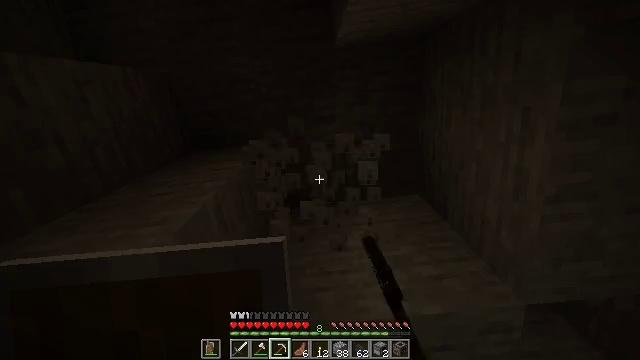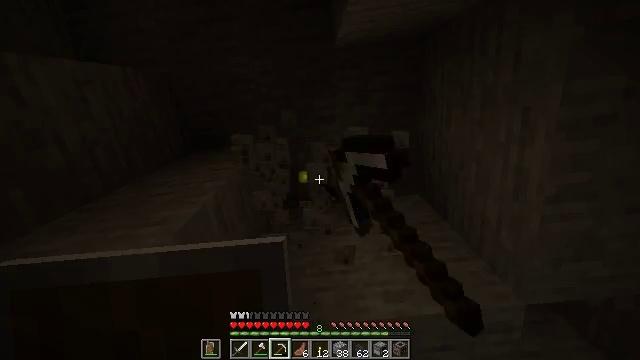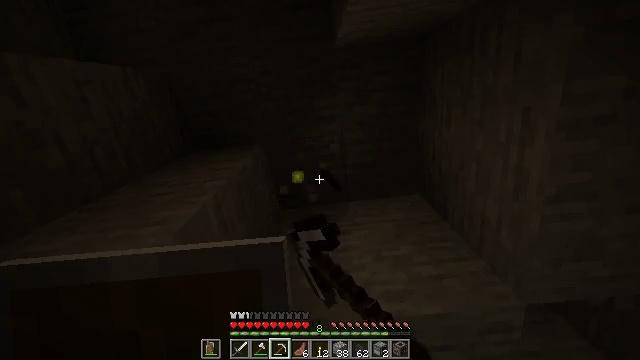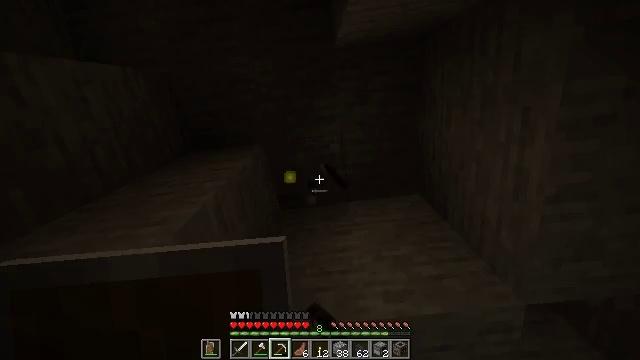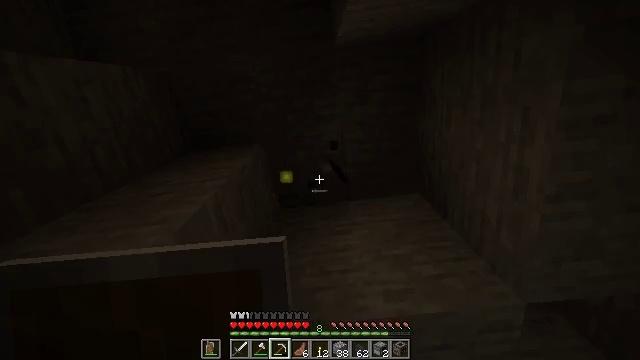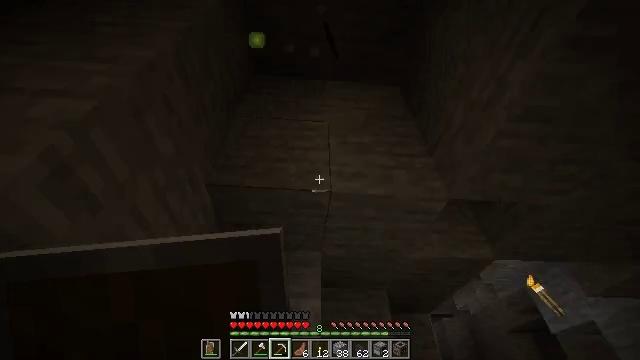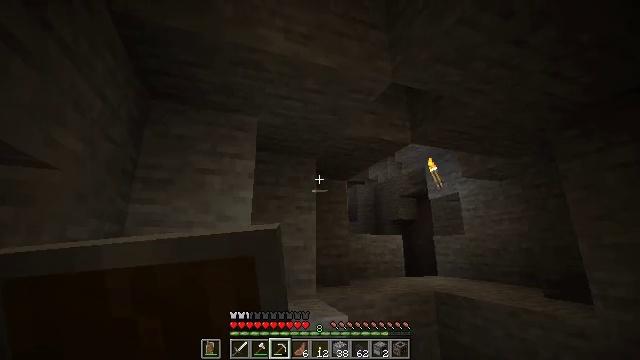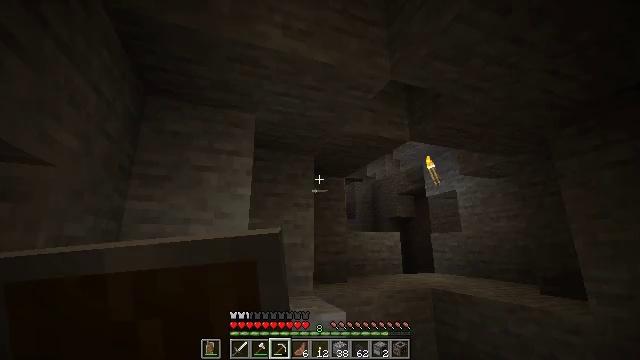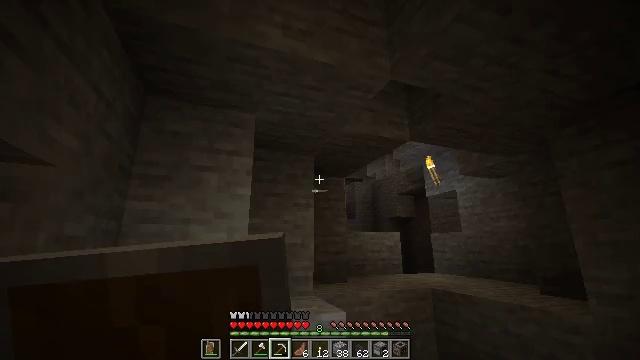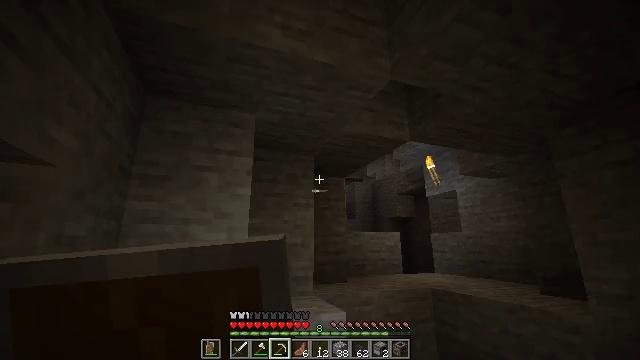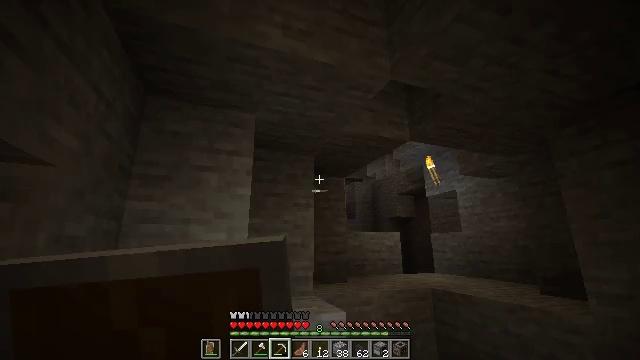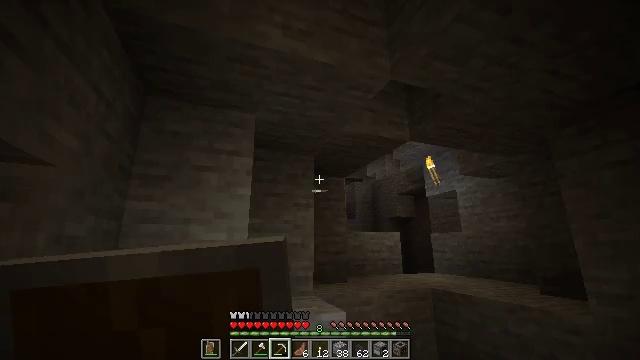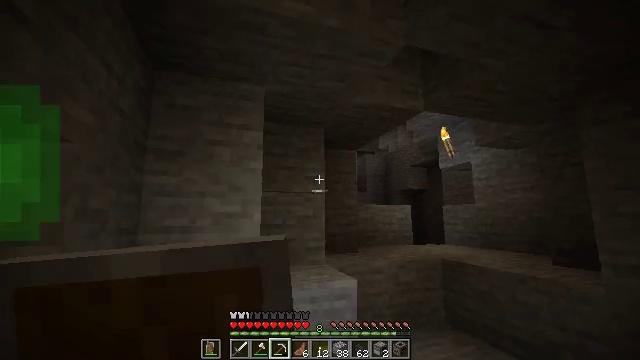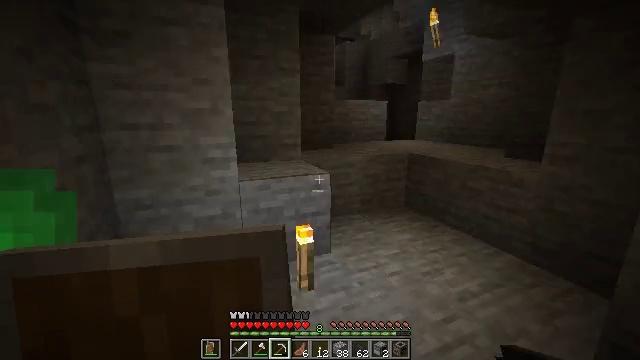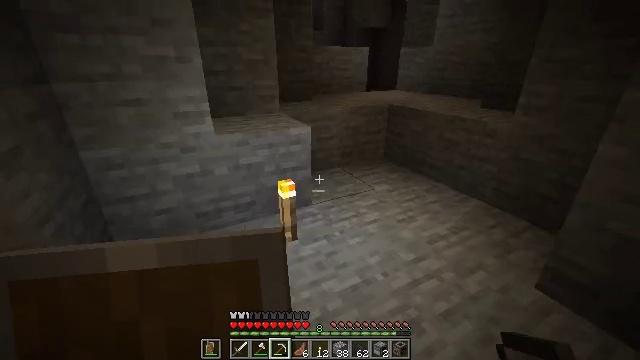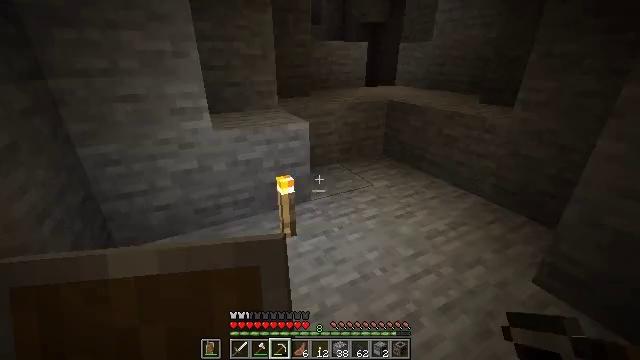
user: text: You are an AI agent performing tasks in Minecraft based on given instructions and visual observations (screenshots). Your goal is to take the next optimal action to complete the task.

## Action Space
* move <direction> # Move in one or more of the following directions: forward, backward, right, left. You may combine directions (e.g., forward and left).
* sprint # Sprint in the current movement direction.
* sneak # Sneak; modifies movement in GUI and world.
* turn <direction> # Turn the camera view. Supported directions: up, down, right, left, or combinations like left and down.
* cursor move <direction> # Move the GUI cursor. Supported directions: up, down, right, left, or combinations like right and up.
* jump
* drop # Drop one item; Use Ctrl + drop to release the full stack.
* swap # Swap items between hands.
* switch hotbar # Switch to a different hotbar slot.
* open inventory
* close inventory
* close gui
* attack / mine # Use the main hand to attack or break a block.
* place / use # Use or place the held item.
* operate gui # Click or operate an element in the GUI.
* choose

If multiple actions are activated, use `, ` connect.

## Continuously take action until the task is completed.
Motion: motion action
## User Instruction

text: Gather the yellow bed by attacking it.
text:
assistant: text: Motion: attack / mine
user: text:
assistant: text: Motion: attack / mine
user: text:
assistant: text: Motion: no_op
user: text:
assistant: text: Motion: no_op
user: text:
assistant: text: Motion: turn right and down
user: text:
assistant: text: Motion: turn right and down
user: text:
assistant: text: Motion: no_op
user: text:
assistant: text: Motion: no_op
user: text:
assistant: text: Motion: no_op
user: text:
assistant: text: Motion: no_op
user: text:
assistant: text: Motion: no_op
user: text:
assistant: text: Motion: turn left and down
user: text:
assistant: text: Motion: turn right and down
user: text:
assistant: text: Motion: turn right and down
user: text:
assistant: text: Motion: no_op
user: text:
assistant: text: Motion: turn down
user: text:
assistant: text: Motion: turn right and down
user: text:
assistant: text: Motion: turn down
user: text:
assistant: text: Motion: no_op
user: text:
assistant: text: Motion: move forward, turn right and up
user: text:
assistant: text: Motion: move forward, turn right and up
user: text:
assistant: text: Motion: move forward, turn right and up
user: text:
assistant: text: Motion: move forward, turn right and up
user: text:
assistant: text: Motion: move forward
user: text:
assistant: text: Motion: move forward
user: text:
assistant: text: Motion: move forward, sprint
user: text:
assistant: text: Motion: move forward, sprint, turn left and up
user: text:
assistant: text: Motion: move forward, sprint, turn left
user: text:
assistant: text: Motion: move forward, sprint, turn left
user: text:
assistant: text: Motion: move forward